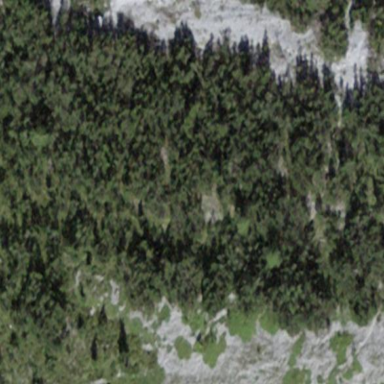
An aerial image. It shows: Patch of scrub vegetation.